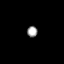
Tissue: prostate
Cell type: Fibroblasts
Senescence score: 0.7638
Nuclear area (px): 112
Mean DAPI intensity: 159.973